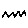
Label: zigzag